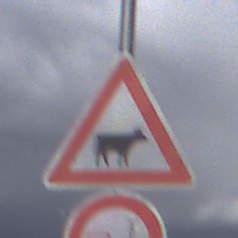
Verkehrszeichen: ViehtriebLinks
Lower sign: VerbotUeberholenEinspurigeFahrzeuge
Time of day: MorningAfternoon
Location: Outdoor (Suburban)
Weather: PartlyCloudy
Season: NotSpecified
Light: Natural